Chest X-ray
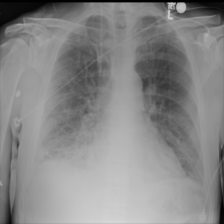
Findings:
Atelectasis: positive
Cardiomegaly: negative
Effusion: negative
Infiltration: positive
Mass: negative
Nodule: negative
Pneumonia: negative
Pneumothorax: negative
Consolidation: negative
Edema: negative
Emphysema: negative
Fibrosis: negative
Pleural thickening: positive
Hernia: negative